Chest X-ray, AP view. Patient: 60 years old, sex M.
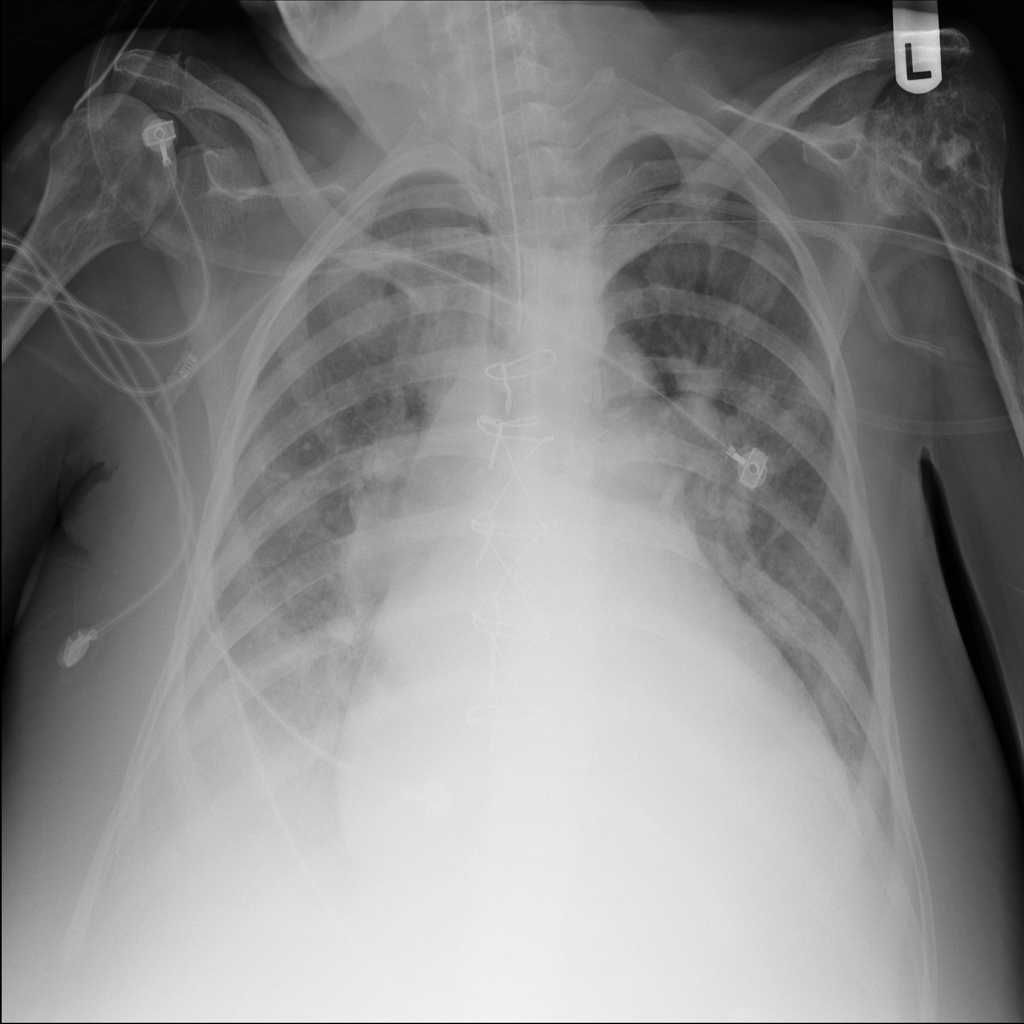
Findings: Cardiomegaly, Effusion